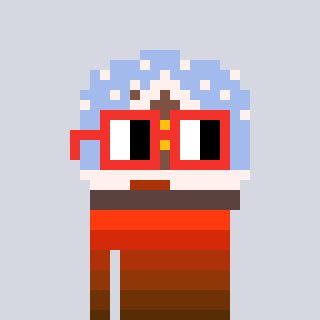
a pixel art character with square red glasses, a snow globe-shaped head and a teal-colored body on a cool background